Question: I'm trying to figure out how to create a border image for separate divs in the screenshot, yet I can't seem to find a way to do so. Can anyone offer some guidance on how to make these outside border images work?

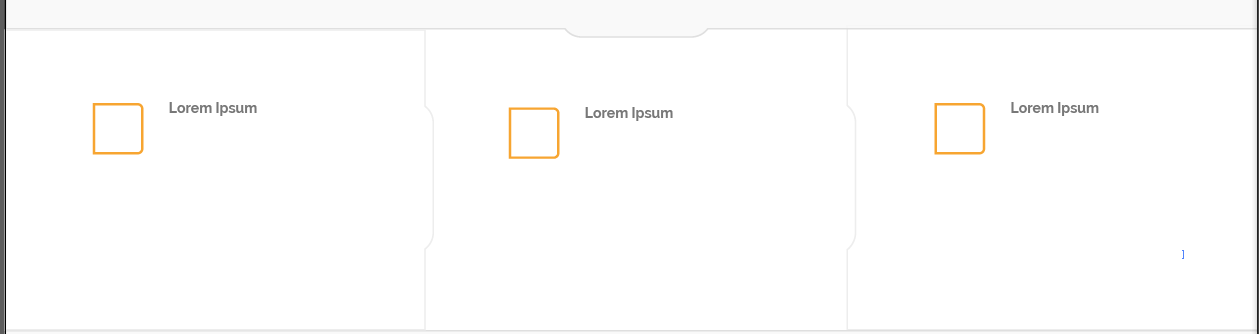
Answer: This is about as close as I can get it. No images required:
'''
.has_tab {
border: 1px solid #e6e6e6;
border-left: none;
width: 33.33%;
height: 300px;
box-sizing: border-box;
display: block;
float: left;
position: relative;
text-align: center;
}
.has_tab:first-child {
border-left: 1px solid #e6e6e6;
}
/* the important bit... */
.has_tab:after {
content: "";
display: block;
width: 10px;
height: 100px;
background: #FFF;
border: 1px solid #e6e6e6;
border-left: none;
border-radius: 0 20px 20px 0;
position: absolute;
top: 50%;
margin-top: -50px;
right: -11px;
}
.has_tab:last-of-type:after {
display: none;
}
'''
'''
<div class="has_tab">Lorem ipsum</div>
<div class="has_tab">Lorem ipsum</div>
<div class="has_tab">Lorem ipsum</div>
'''
<URL>